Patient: sex M, age 78
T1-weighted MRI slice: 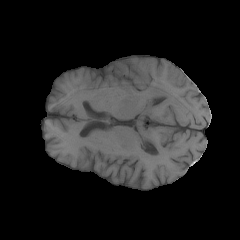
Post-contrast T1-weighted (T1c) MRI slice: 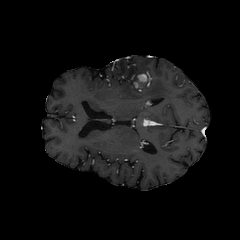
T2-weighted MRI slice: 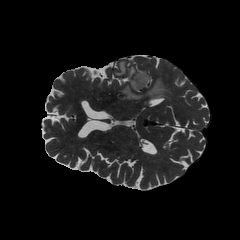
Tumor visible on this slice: yes
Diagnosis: Glioblastoma, IDH-wildtype
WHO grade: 4